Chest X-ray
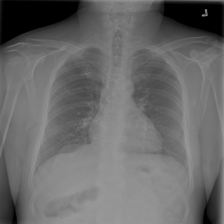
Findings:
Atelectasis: negative
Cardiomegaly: negative
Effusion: negative
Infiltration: negative
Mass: negative
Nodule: negative
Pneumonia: negative
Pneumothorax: negative
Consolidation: negative
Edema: negative
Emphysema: negative
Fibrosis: negative
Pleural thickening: negative
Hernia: negative